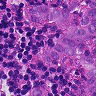
Metastatic tissue present: yes